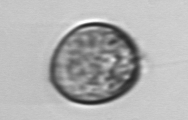
Label: Prorocentrum